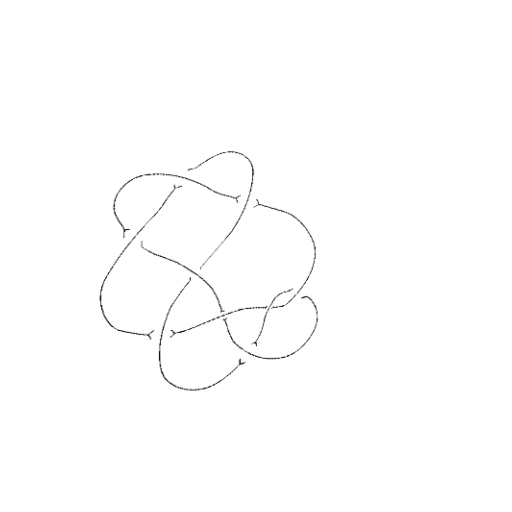
Crossing number: 9